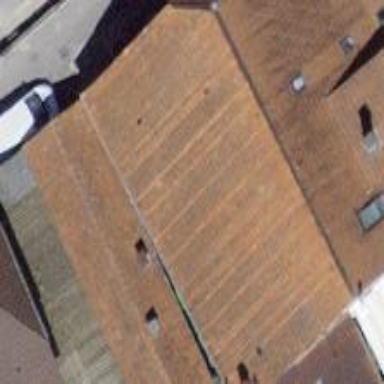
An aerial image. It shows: Warehouse building.